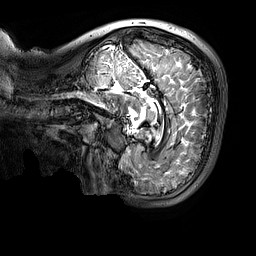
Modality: T2w
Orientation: sagittal
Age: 10
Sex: male
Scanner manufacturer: siemens
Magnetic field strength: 3 T
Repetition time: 3.2 s
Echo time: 0.408 s